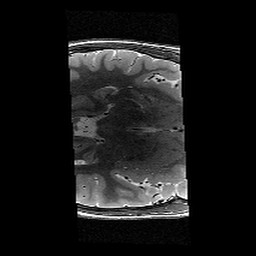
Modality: T2w
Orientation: axial
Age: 10
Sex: male
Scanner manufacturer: siemens
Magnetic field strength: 3 T
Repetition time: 9.23 s
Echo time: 0.067 s